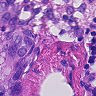
Metastatic tissue present: yes